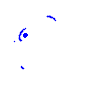
Particle: kaon